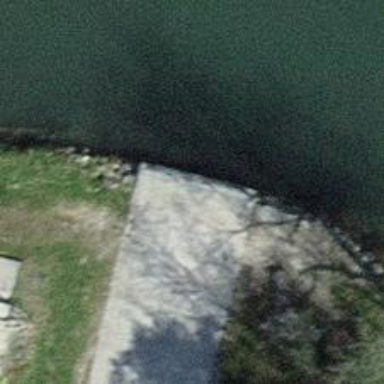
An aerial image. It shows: Slipway on leisure land.